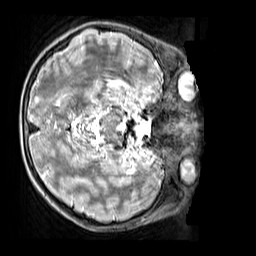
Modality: T2w
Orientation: axial
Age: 9
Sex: male
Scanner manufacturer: siemens
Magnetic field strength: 3 T
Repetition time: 3.2 s
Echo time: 0.408 s